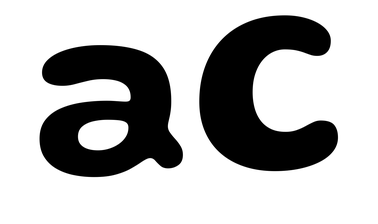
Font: Gluten_SemiBold